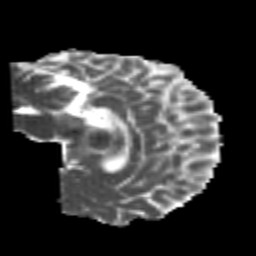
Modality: MD
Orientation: sagittal
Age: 22
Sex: male
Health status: healthy
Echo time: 0.074 s